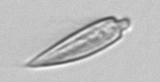
Label: Oxytoxum